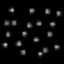
Label: octagon